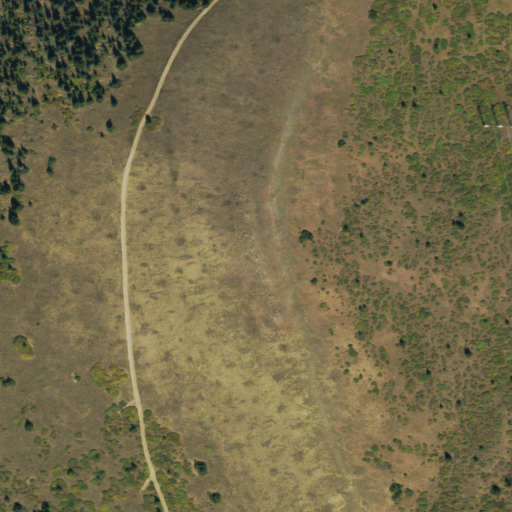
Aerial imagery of ridge(s) in Colorado named Beaver Ridge containing shrub, grassland, and evergreen forest